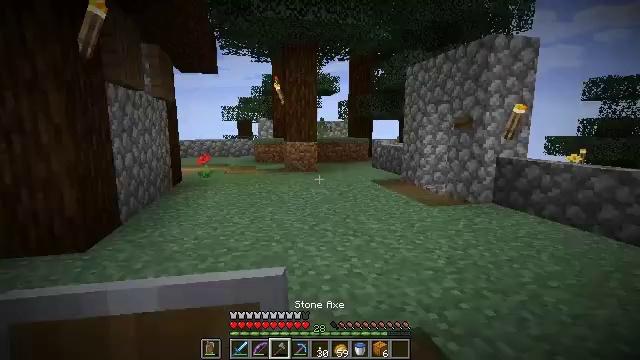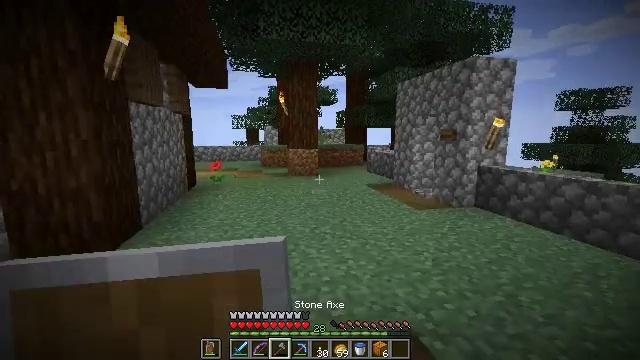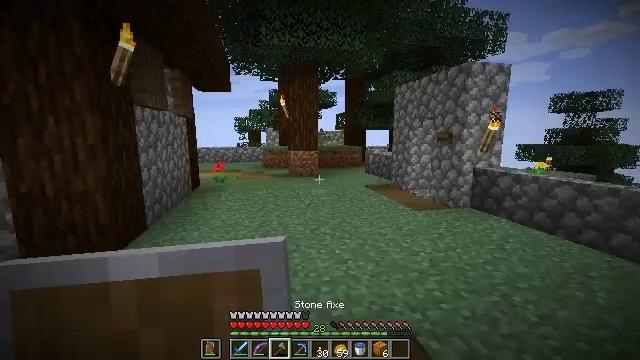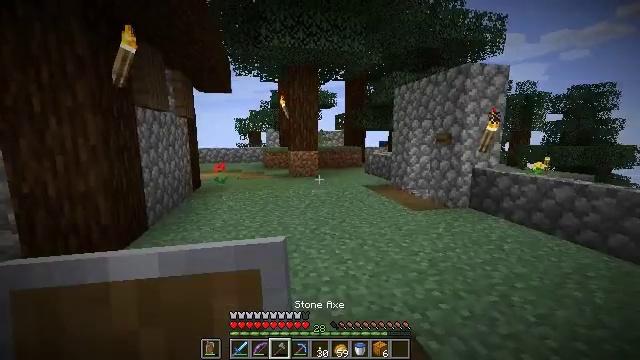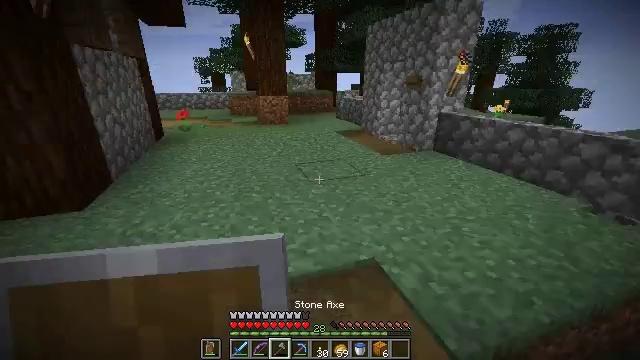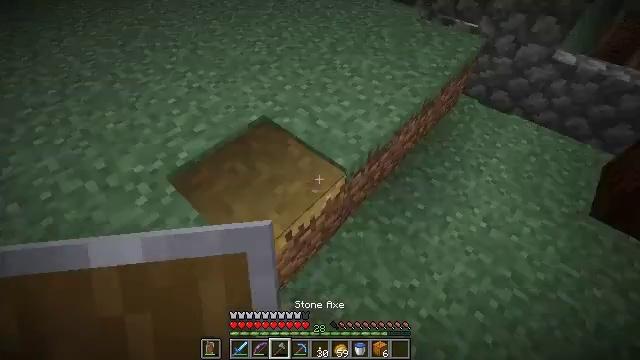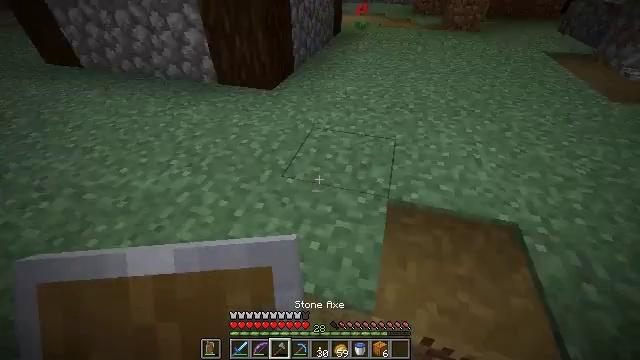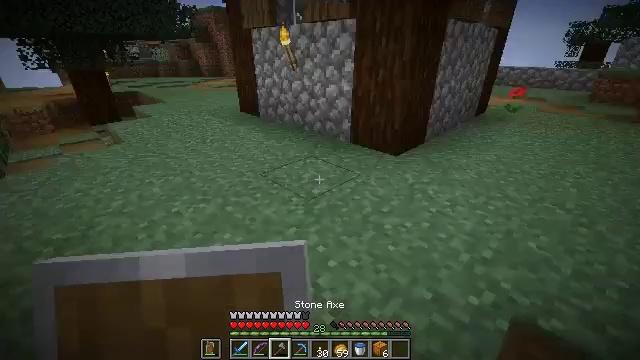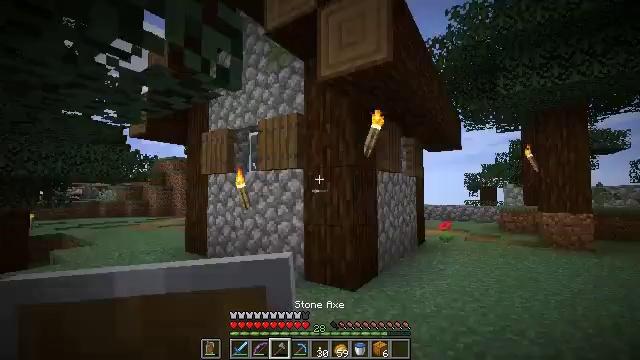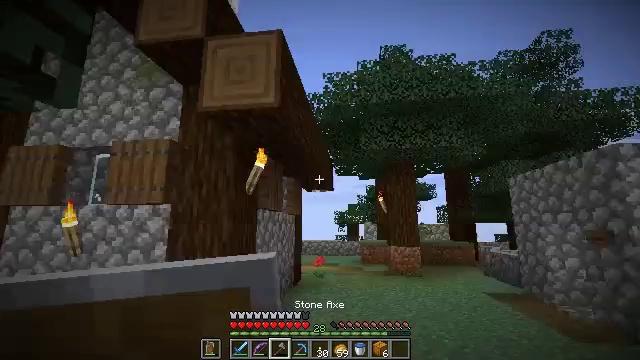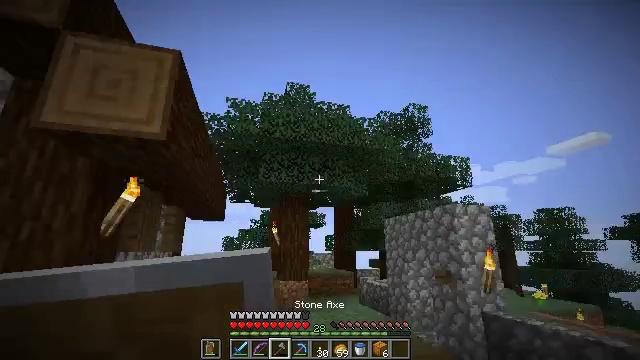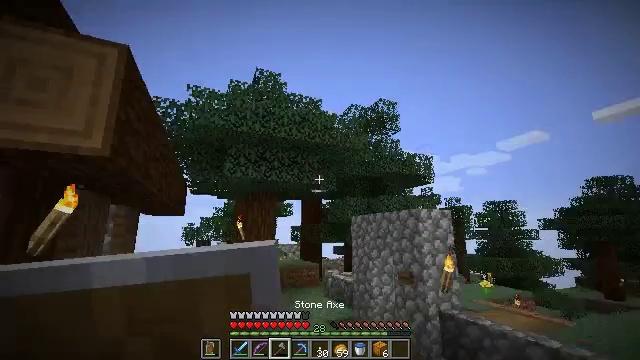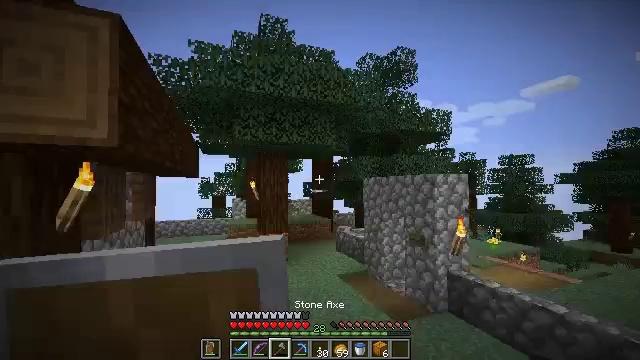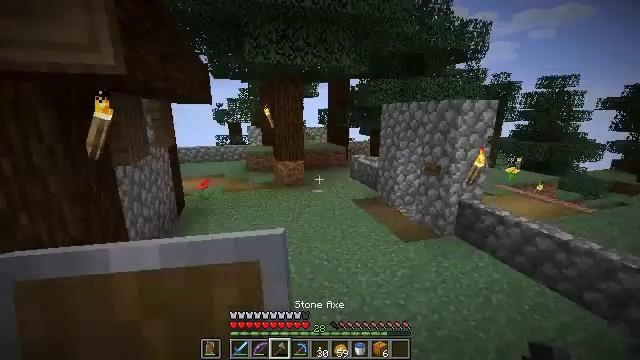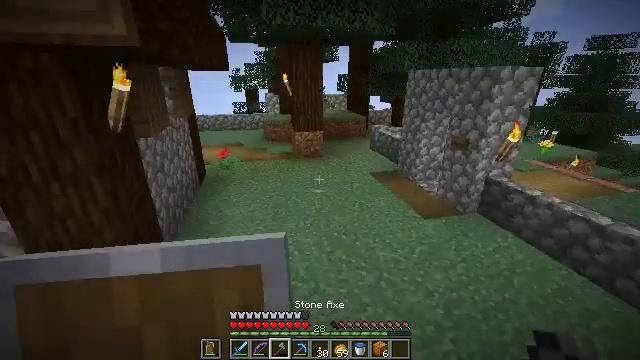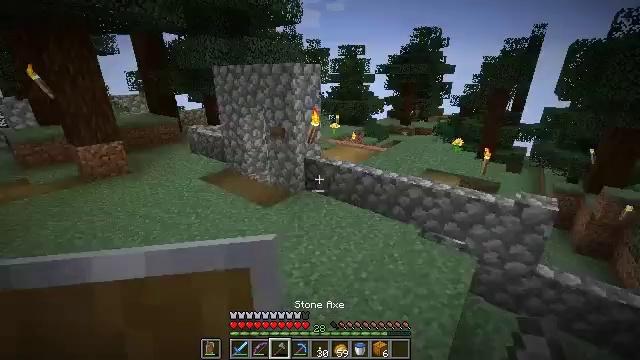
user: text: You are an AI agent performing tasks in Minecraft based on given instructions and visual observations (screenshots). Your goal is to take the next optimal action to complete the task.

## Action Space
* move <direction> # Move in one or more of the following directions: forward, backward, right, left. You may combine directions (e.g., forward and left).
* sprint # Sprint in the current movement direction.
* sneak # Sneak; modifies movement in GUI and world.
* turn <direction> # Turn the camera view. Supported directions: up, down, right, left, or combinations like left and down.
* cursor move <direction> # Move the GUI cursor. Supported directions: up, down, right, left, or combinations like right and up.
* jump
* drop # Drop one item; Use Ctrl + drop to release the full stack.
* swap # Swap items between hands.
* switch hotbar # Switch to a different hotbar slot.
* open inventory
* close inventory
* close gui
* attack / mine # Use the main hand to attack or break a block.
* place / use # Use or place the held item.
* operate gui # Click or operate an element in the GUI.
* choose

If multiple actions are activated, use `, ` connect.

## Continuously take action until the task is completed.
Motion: motion action
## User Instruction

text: Attack the melon to collect it.
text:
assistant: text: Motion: attack / mine
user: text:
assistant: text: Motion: attack / mine
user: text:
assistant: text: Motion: attack / mine
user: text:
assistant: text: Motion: turn right and down, attack / mine
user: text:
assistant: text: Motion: turn right and down, attack / mine
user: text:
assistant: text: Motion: turn left and up, attack / mine
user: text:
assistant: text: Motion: turn left and up, attack / mine
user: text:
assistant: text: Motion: move forward, turn right and up, attack / mine
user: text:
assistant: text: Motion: move forward, turn right and up, attack / mine, jump
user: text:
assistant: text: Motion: turn right and up, attack / mine
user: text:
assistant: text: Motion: turn right and down, attack / mine
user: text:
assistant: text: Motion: turn left and down, attack / mine
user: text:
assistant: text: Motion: move forward, turn left and down, attack / mine
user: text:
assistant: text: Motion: move forward, turn left and down, attack / mine
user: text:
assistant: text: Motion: move forward, turn right, attack / mine
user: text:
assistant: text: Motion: move forward, turn right and up, attack / mine
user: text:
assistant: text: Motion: turn up, attack / mine
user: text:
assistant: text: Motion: turn left and down, attack / mine
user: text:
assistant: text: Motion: turn left, attack / mine
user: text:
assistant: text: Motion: no_op
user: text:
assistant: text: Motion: move forward, turn left and down
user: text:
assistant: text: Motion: move forward and move right, turn left and up
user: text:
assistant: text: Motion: move forward and move right, turn left and up
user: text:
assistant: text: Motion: move forward and move right, turn left
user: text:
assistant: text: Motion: turn left
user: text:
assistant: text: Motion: no_op
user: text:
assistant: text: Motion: turn left
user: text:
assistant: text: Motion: no_op
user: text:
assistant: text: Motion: open inventory
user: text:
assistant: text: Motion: open inventory